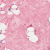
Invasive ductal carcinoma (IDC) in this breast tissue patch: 0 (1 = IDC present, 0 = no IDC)